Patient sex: F
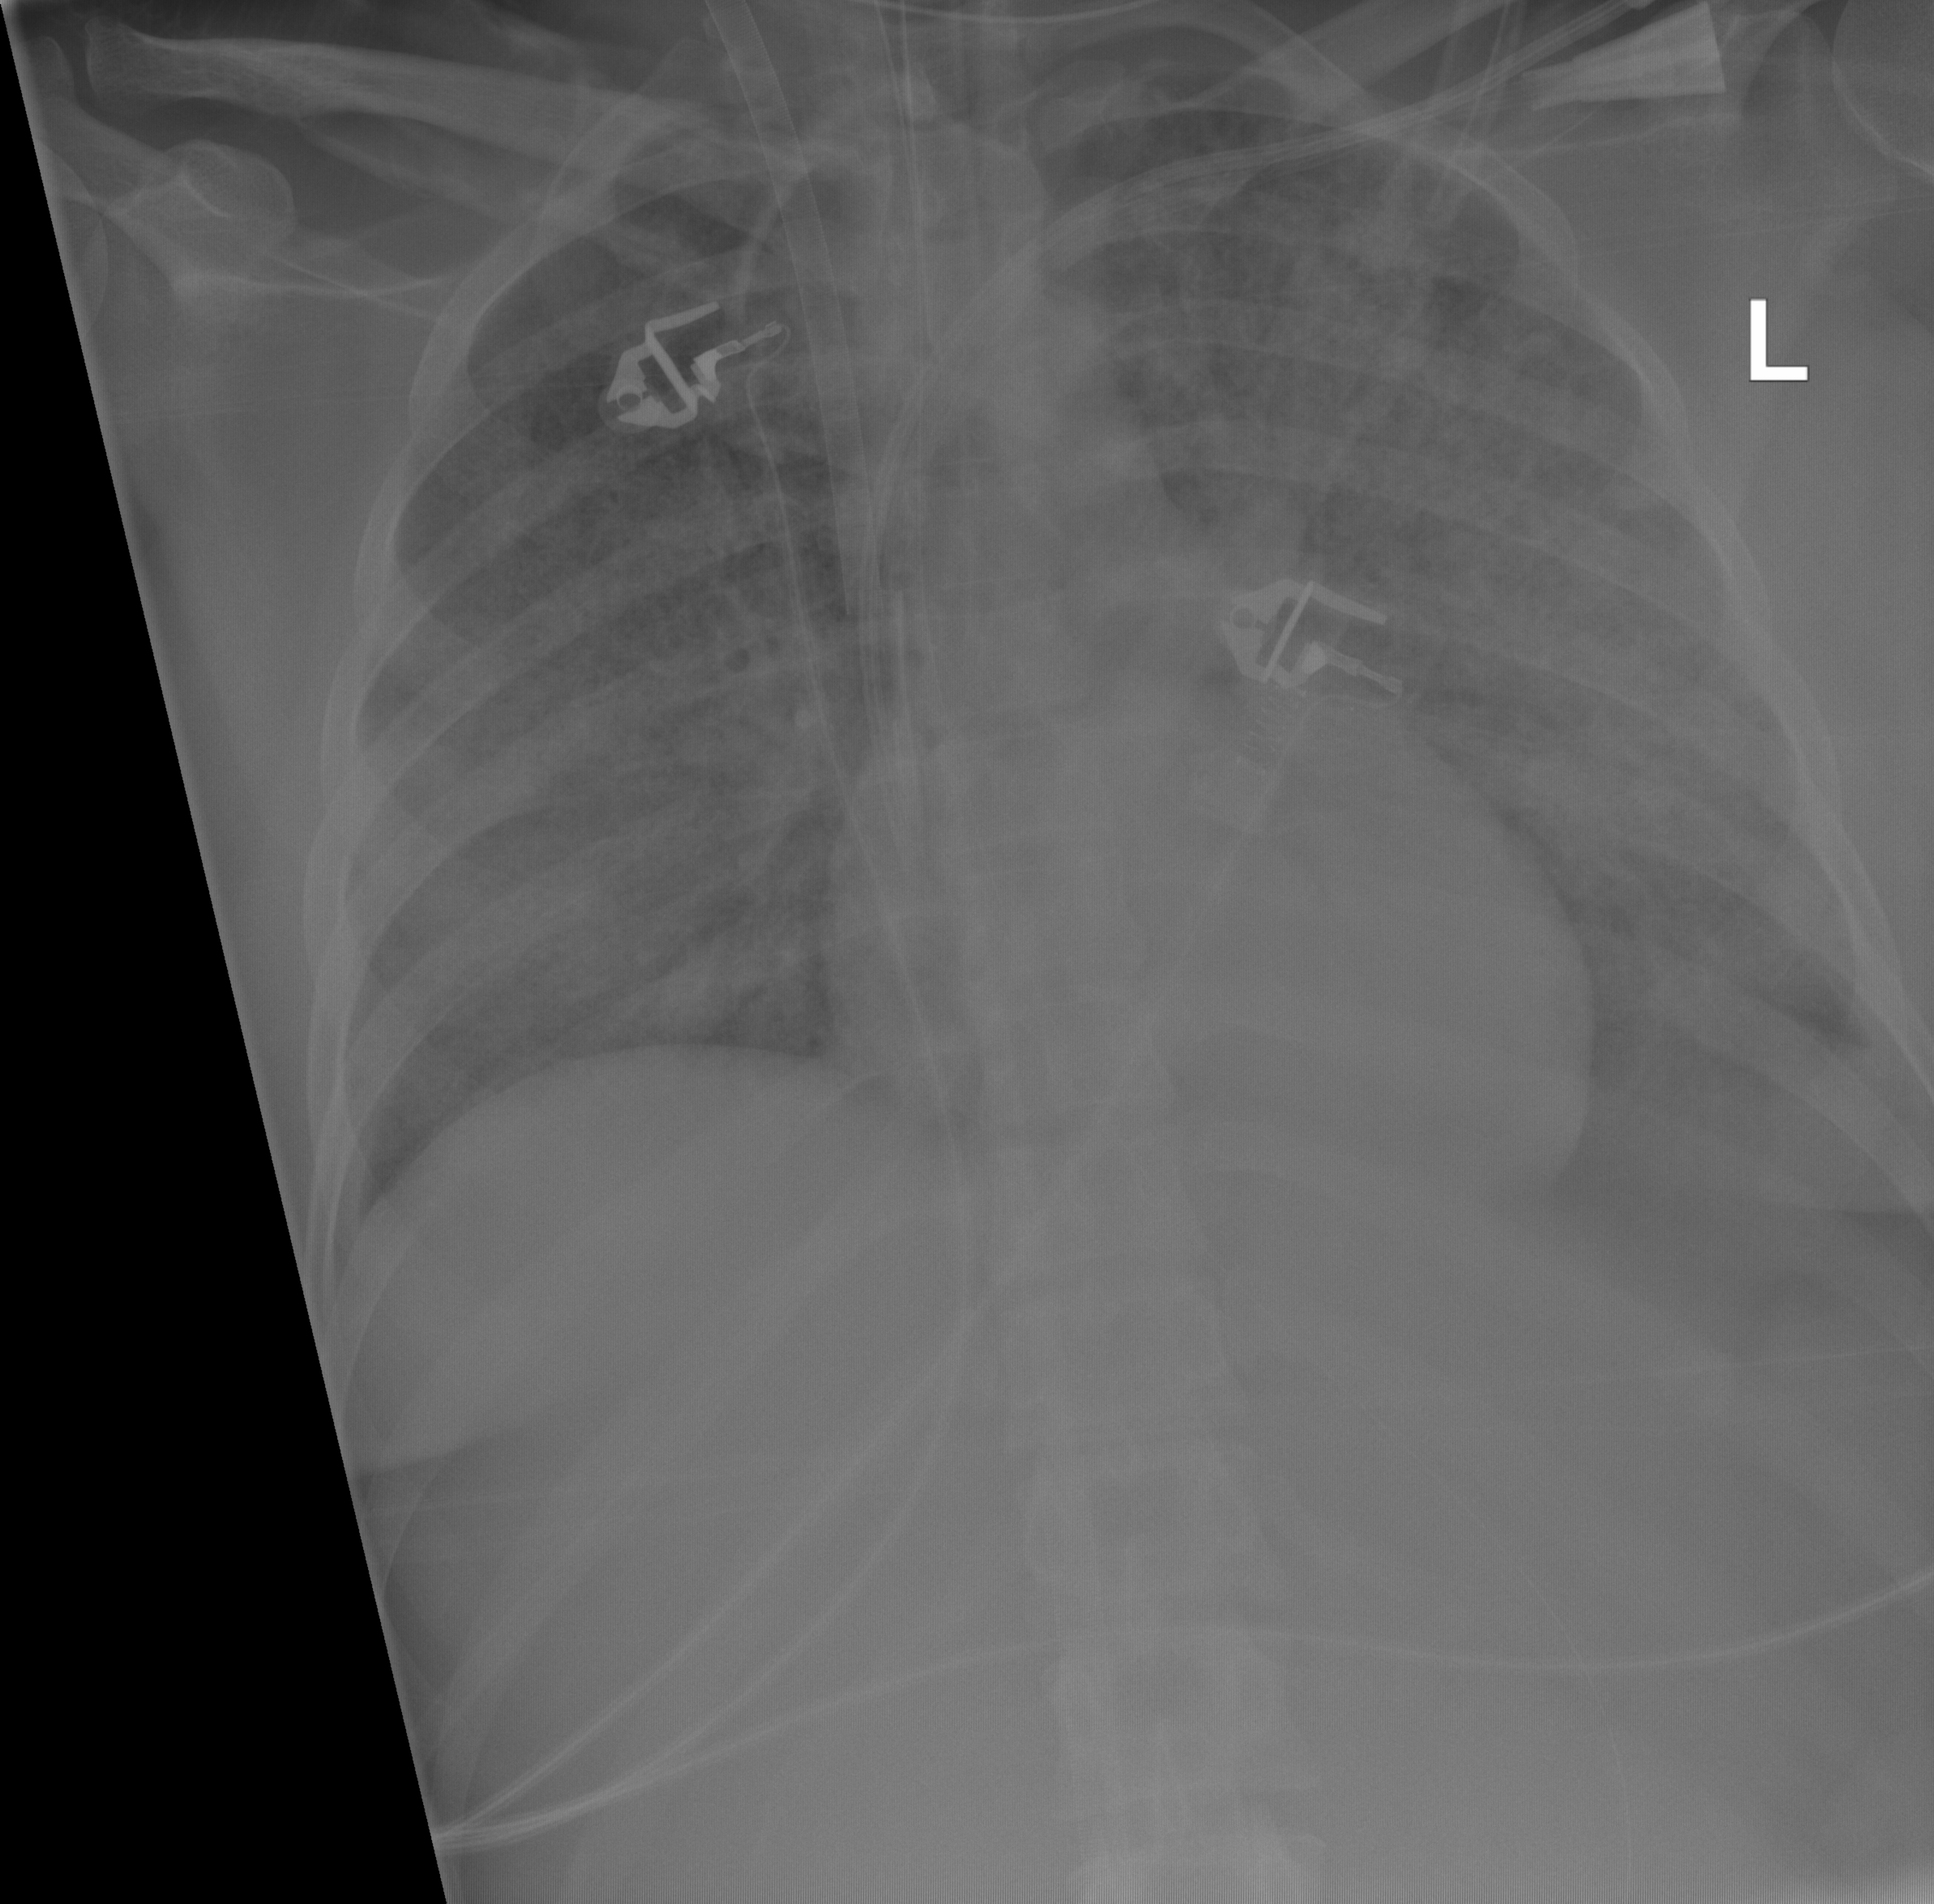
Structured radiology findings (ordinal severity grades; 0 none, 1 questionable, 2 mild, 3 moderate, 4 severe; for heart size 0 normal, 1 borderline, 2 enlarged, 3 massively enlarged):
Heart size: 2
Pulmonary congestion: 0
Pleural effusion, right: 0
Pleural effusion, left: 0
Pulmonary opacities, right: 4
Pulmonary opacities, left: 4
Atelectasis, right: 0
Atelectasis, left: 0